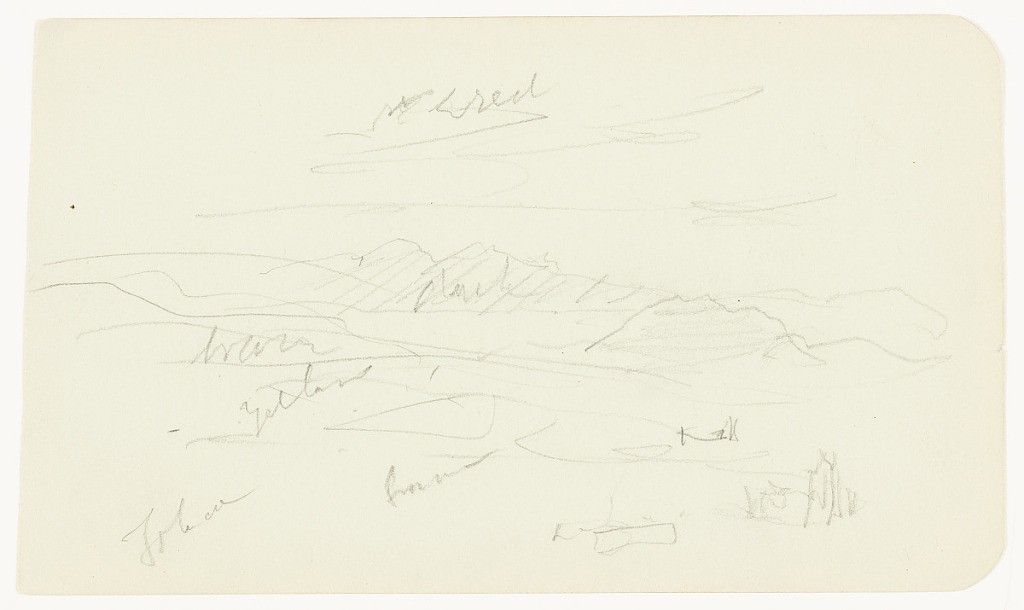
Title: Mountains near Toluca, Mexico
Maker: Frederic Edwin Church, American, 1826–1900
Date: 1883–1884
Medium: Graphite on light green wove paper; verso: graphite
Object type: Drawing
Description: Landscape sketch showing a view of Toluca, Mexico, and the nearby mountains. Looking south-southeast from a hill northwest of the Iglesia del Carmen, the view includes the church (or the Cathedral of Toluca), sketchily rendered, in the lower right corner and, in the background at center, the dark, craggy peak of the stratovolcano known as Nevado de Toluca is visible. Hilly terrain and the city of Toluca are loosely rendered in the interceding middle distance.

Verso: Landscape sketch showing a view of a church in the mountainous landscape of Mexico. In the foreground at left, a steep hill with a tree frames a view of a church with a belltower at center. In the background a tall mountain range forms an undulating horizon.